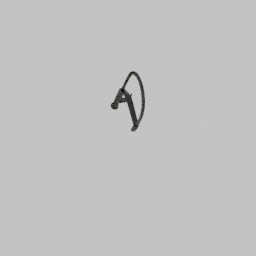
Label: appliances